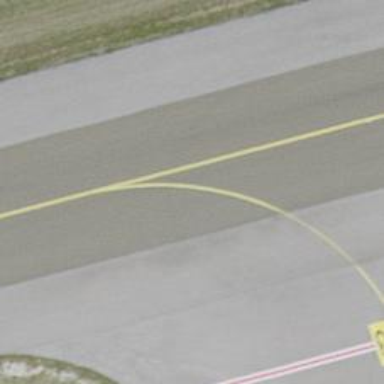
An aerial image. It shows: Image of taxiway at airport.